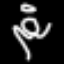
Label: angel